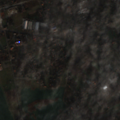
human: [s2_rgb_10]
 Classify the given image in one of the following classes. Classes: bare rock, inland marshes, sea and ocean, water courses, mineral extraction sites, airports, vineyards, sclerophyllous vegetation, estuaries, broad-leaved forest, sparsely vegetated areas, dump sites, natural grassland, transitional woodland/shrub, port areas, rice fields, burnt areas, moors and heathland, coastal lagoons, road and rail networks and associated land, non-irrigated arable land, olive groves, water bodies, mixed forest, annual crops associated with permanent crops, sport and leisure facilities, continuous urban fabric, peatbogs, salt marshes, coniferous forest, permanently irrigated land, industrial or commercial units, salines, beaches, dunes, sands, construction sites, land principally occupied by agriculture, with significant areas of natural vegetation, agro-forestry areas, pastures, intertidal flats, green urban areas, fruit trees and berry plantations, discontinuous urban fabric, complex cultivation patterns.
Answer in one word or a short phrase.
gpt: discontinuous urban fabric, sport and leisure facilities, complex cultivation patterns, water bodies